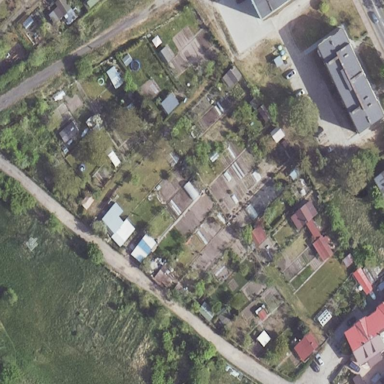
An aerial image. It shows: Allotments area.